Question: I have a parent element with 'display: flex' that contains a bunch of children.
The problem is, that sometimes there are too many children to properly fit inside the parent.
However, I would like that, no matter what, if there are too many children, the last element visible in the parent should always be the element with the class 'always-show'.
In other words, if I have a parent that can support 3 children but there are in fact more than three, I want it to look like this:

Is there any way I can force the last element (the 'More...') to stay stuck to the right and not get pushed out of the 'div'? As you can see in my snippet, the yellow box is getting displayed and the 'More...' isn't. I would like the yellow box to get hidden and the 'More...' to show
'''
.parent {
display: flex;
width: 365px;
height: 150px;
background-color: #ababab;
align-items: center;
overflow-x: scroll;
}
.child {
min-width: 100px;
height: 100px;
background-color: blue;
margin-left: 5px;
border: 1px solid black;
}
.yellow {
background-color: yellow;
}
.brown {
background-color: brown;
}
.pink{
background-color: pink;
}
.green {
background-color: green;
}
'''
'''
<div class="parent">
<div class="child brown"></div>
<div class="child pink"></div>
<div class="child green"></div>
<div class="child yellow"></div>
<div class="always-show"><a>More...</a></div>
</div>
'''
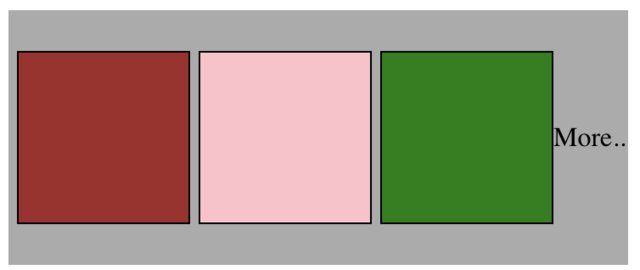
Answer: Use 'position:sticky'
'''
.parent {
display: flex;
width: 365px;
height: 150px;
background-color: #ababab;
align-items: center;
overflow-x: scroll;
}
.child {
min-width: 100px;
height: 100px;
background-color: blue;
margin-left: 5px;
border: 1px solid black;
}
.yellow {
background-color: yellow;
}
.brown {
background-color: brown;
}
.pink{
background-color: pink;
}
.green {
background-color: green;
}
.always-show {
position:sticky;
right:0;
background-color: #ababab;
height: 102px;
line-height:102px;
}
.parent :nth-last-child(2) {
position:relative;
}
.parent :nth-last-child(2):after {
content:"";
position:absolute;
z-index:1;
left:100%;
margin-left:2px;
width:100px;
top:0;
bottom:0;
background:#ababab
}
'''
'''
<div class="parent">
<div class="child brown"></div>
<div class="child pink"></div>
<div class="child green"></div>
<div class="child yellow"></div>
<div class="always-show"><a>More...</a></div>
</div>
<div class="parent">
<div class="child brown"></div>
<div class="child pink"></div>
<div class="always-show"><a>More...</a></div>
</div>
'''